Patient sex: F
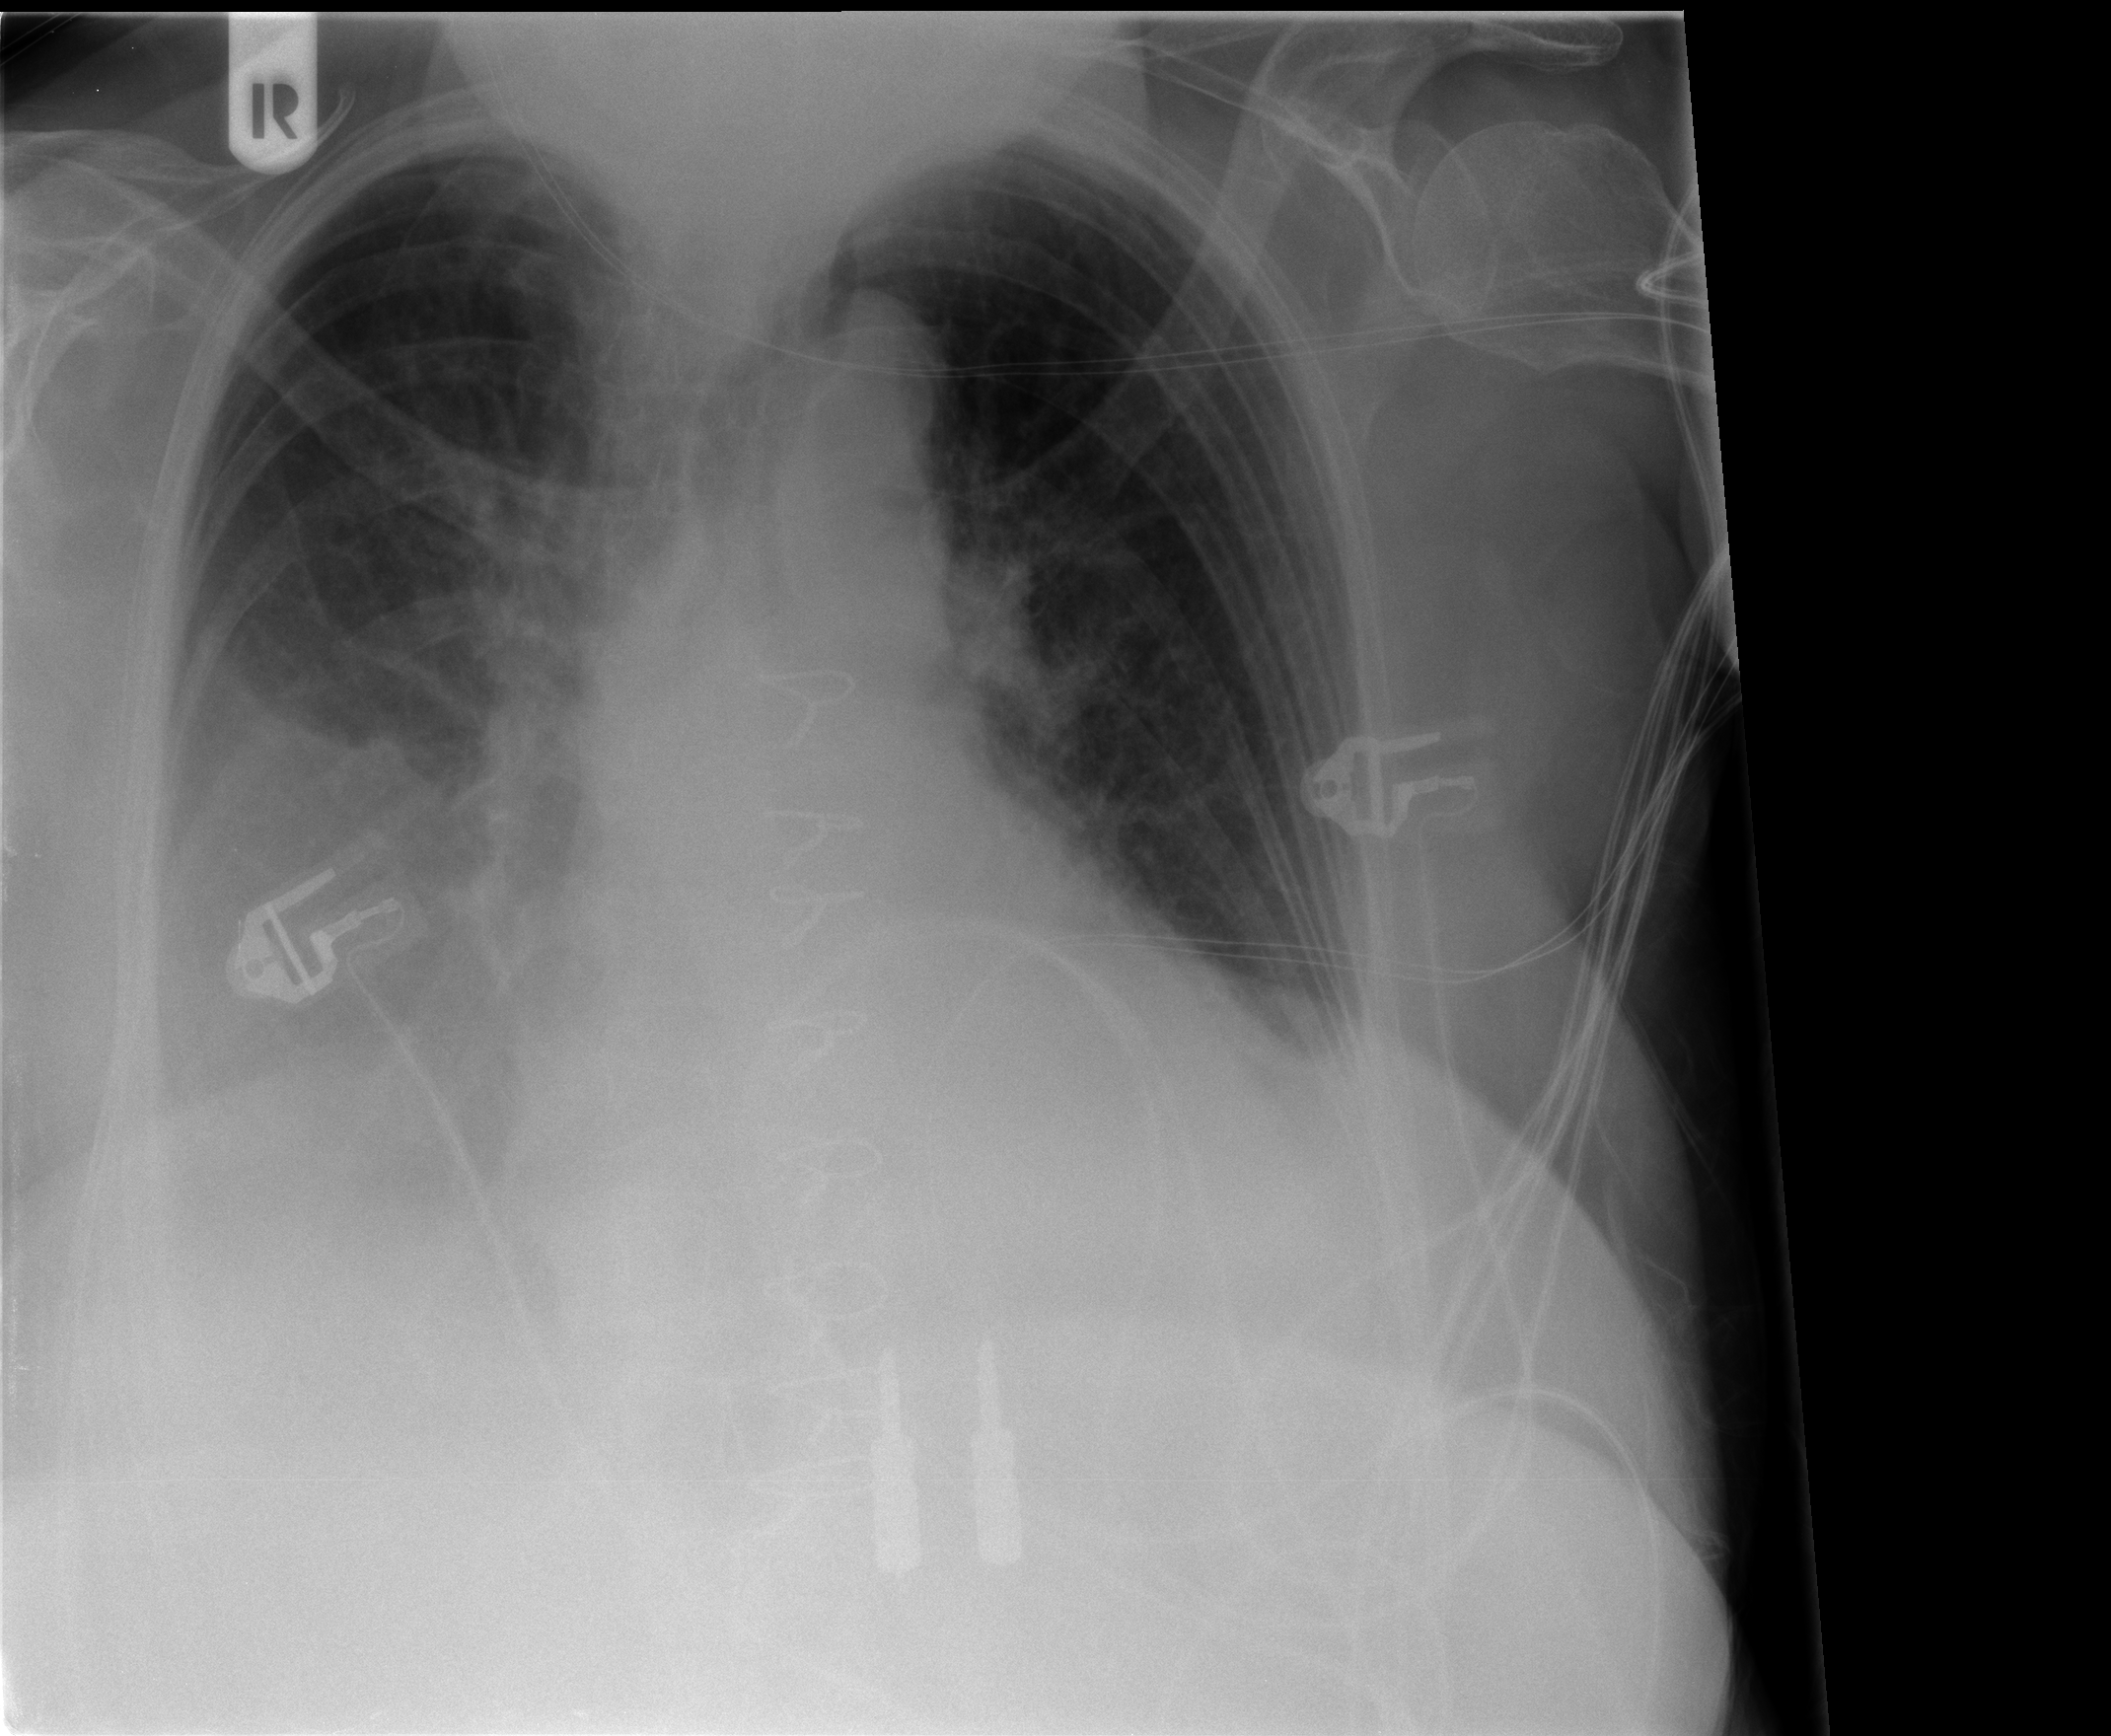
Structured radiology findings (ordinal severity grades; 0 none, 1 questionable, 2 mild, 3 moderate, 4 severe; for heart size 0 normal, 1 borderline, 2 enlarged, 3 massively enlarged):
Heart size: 2
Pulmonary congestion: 2
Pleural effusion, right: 3
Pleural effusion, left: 2
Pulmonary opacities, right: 2
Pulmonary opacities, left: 0
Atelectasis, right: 2
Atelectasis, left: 2